Field crop: maize
Growth stage: 2
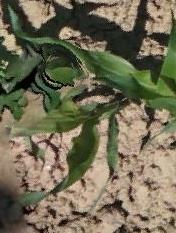
Species: maize